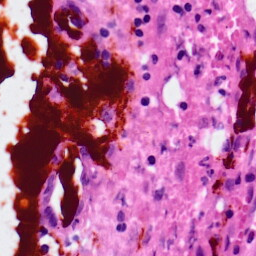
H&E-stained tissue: Lung